Question: This code should be showing a shadow, but it isn't:
'''
CGContextRef context = UIGraphicsGetCurrentContext();
//Border
CGMutablePathRef outerPath = createRoundedRectForRect(self.bounds, MENU_BUTTON_OUTER_RADIUS);
CGContextSetFillColorWithColor(context, [[UIColor colorWithWhite:0 alpha:0.18] CGColor]);
CGContextAddPath(context, outerPath);
CGContextFillPath(context);
//Button
UIColor *buttonColor;
if (self.type == JMenuButtonTypeBlack) {
buttonColor = [UIColor colorWithWhite:0 alpha:1.0];
}
else if (self.type == JMenuButtonTypeWhite) {
buttonColor = [UIColor colorWithWhite:0.72 alpha:1.0];
}
CGRect insideRect = rectForRectWithInset(self.bounds, 3);
CGMutablePathRef innerPath = createRoundedRectForRect(insideRect, MENU_BUTTON_INNER_RADIUS);
CGPoint gradientTop = CGPointMake(0, insideRect.origin.y);
CGPoint gradientBottom = CGPointMake(0, insideRect.origin.y + insideRect.size.height);
//Base color
CGContextSaveGState(context);
CGContextSetFillColorWithColor(context, [buttonColor CGColor]);
CGContextAddPath(context, innerPath);
CGContextFillPath(context);
CGContextRestoreGState(context);
//Gradient 1
CGContextSaveGState(context);
CGFloat colors [] = {
1.0, 1.0, 1.0, 0.16,
0.0, 0.0, 0.0, 0.11
};
CGColorSpaceRef baseSpace = CGColorSpaceCreateDeviceRGB();
CGGradientRef gradient = CGGradientCreateWithColorComponents(baseSpace, colors, NULL, 2);
CGContextAddPath(context, innerPath);
CGContextClip(context);
CGContextDrawLinearGradient(context, gradient, gradientTop, gradientBottom, 0);
CGGradientRelease(gradient), gradient = NULL;
CGColorSpaceRelease(baseSpace), baseSpace = NULL;
CGContextRestoreGState(context);
//Shadow
CGContextSaveGState(context);
CGContextAddPath(context, innerPath);
CGContextSetShadowWithColor(context, CGSizeMake(0, 2), 3.0, [[UIColor blackColor] CGColor]);
CGContextRestoreGState(context);
'''
This is what it looks like so far. The shadow code doesn't make a difference:

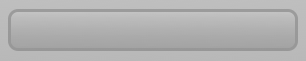
Answer: You're not drawing anything after you set the shadow. You need to either stroke or fill ('CGContextStrokePath()' or 'CGContextFillPath()') the path in order for it to be drawn into the context and thus appear on screen.